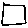
Label: square